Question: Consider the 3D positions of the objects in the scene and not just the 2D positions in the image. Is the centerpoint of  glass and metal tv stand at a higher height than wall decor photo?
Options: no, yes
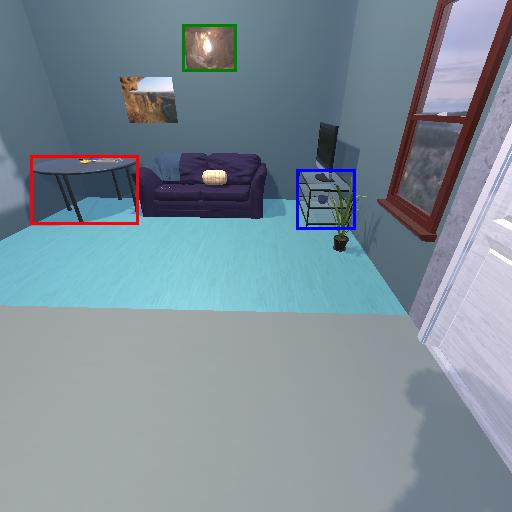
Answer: no